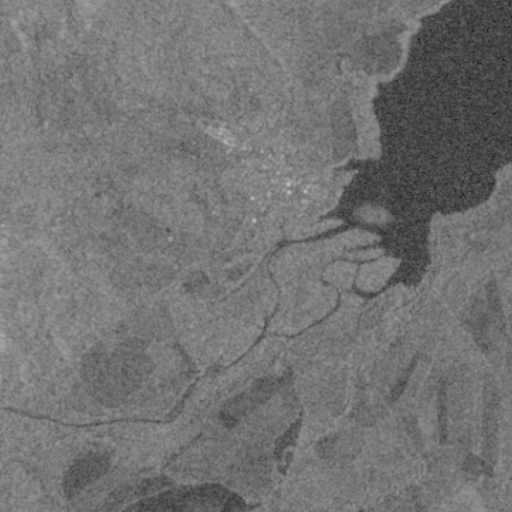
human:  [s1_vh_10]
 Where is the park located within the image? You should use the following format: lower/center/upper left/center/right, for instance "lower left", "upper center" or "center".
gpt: The park is located in the center of the image.
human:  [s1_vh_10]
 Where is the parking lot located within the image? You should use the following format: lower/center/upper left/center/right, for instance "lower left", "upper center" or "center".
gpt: The parking lot is located in the center of the image.
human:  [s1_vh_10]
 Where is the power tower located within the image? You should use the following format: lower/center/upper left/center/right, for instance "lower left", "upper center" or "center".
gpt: The power tower is located in the upper left of the image.
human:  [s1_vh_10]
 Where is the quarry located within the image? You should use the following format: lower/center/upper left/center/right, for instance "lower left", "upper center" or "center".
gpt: There is no quarry in the image.

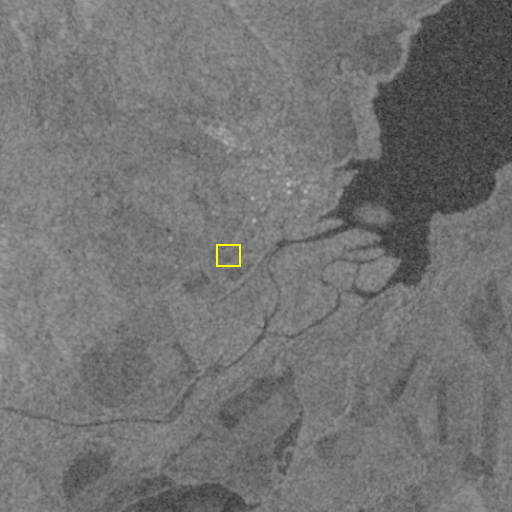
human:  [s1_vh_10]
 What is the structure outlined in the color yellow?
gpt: The structure outlined in yellow is a park.
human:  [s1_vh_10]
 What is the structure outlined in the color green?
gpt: There is no green outline.